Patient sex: F
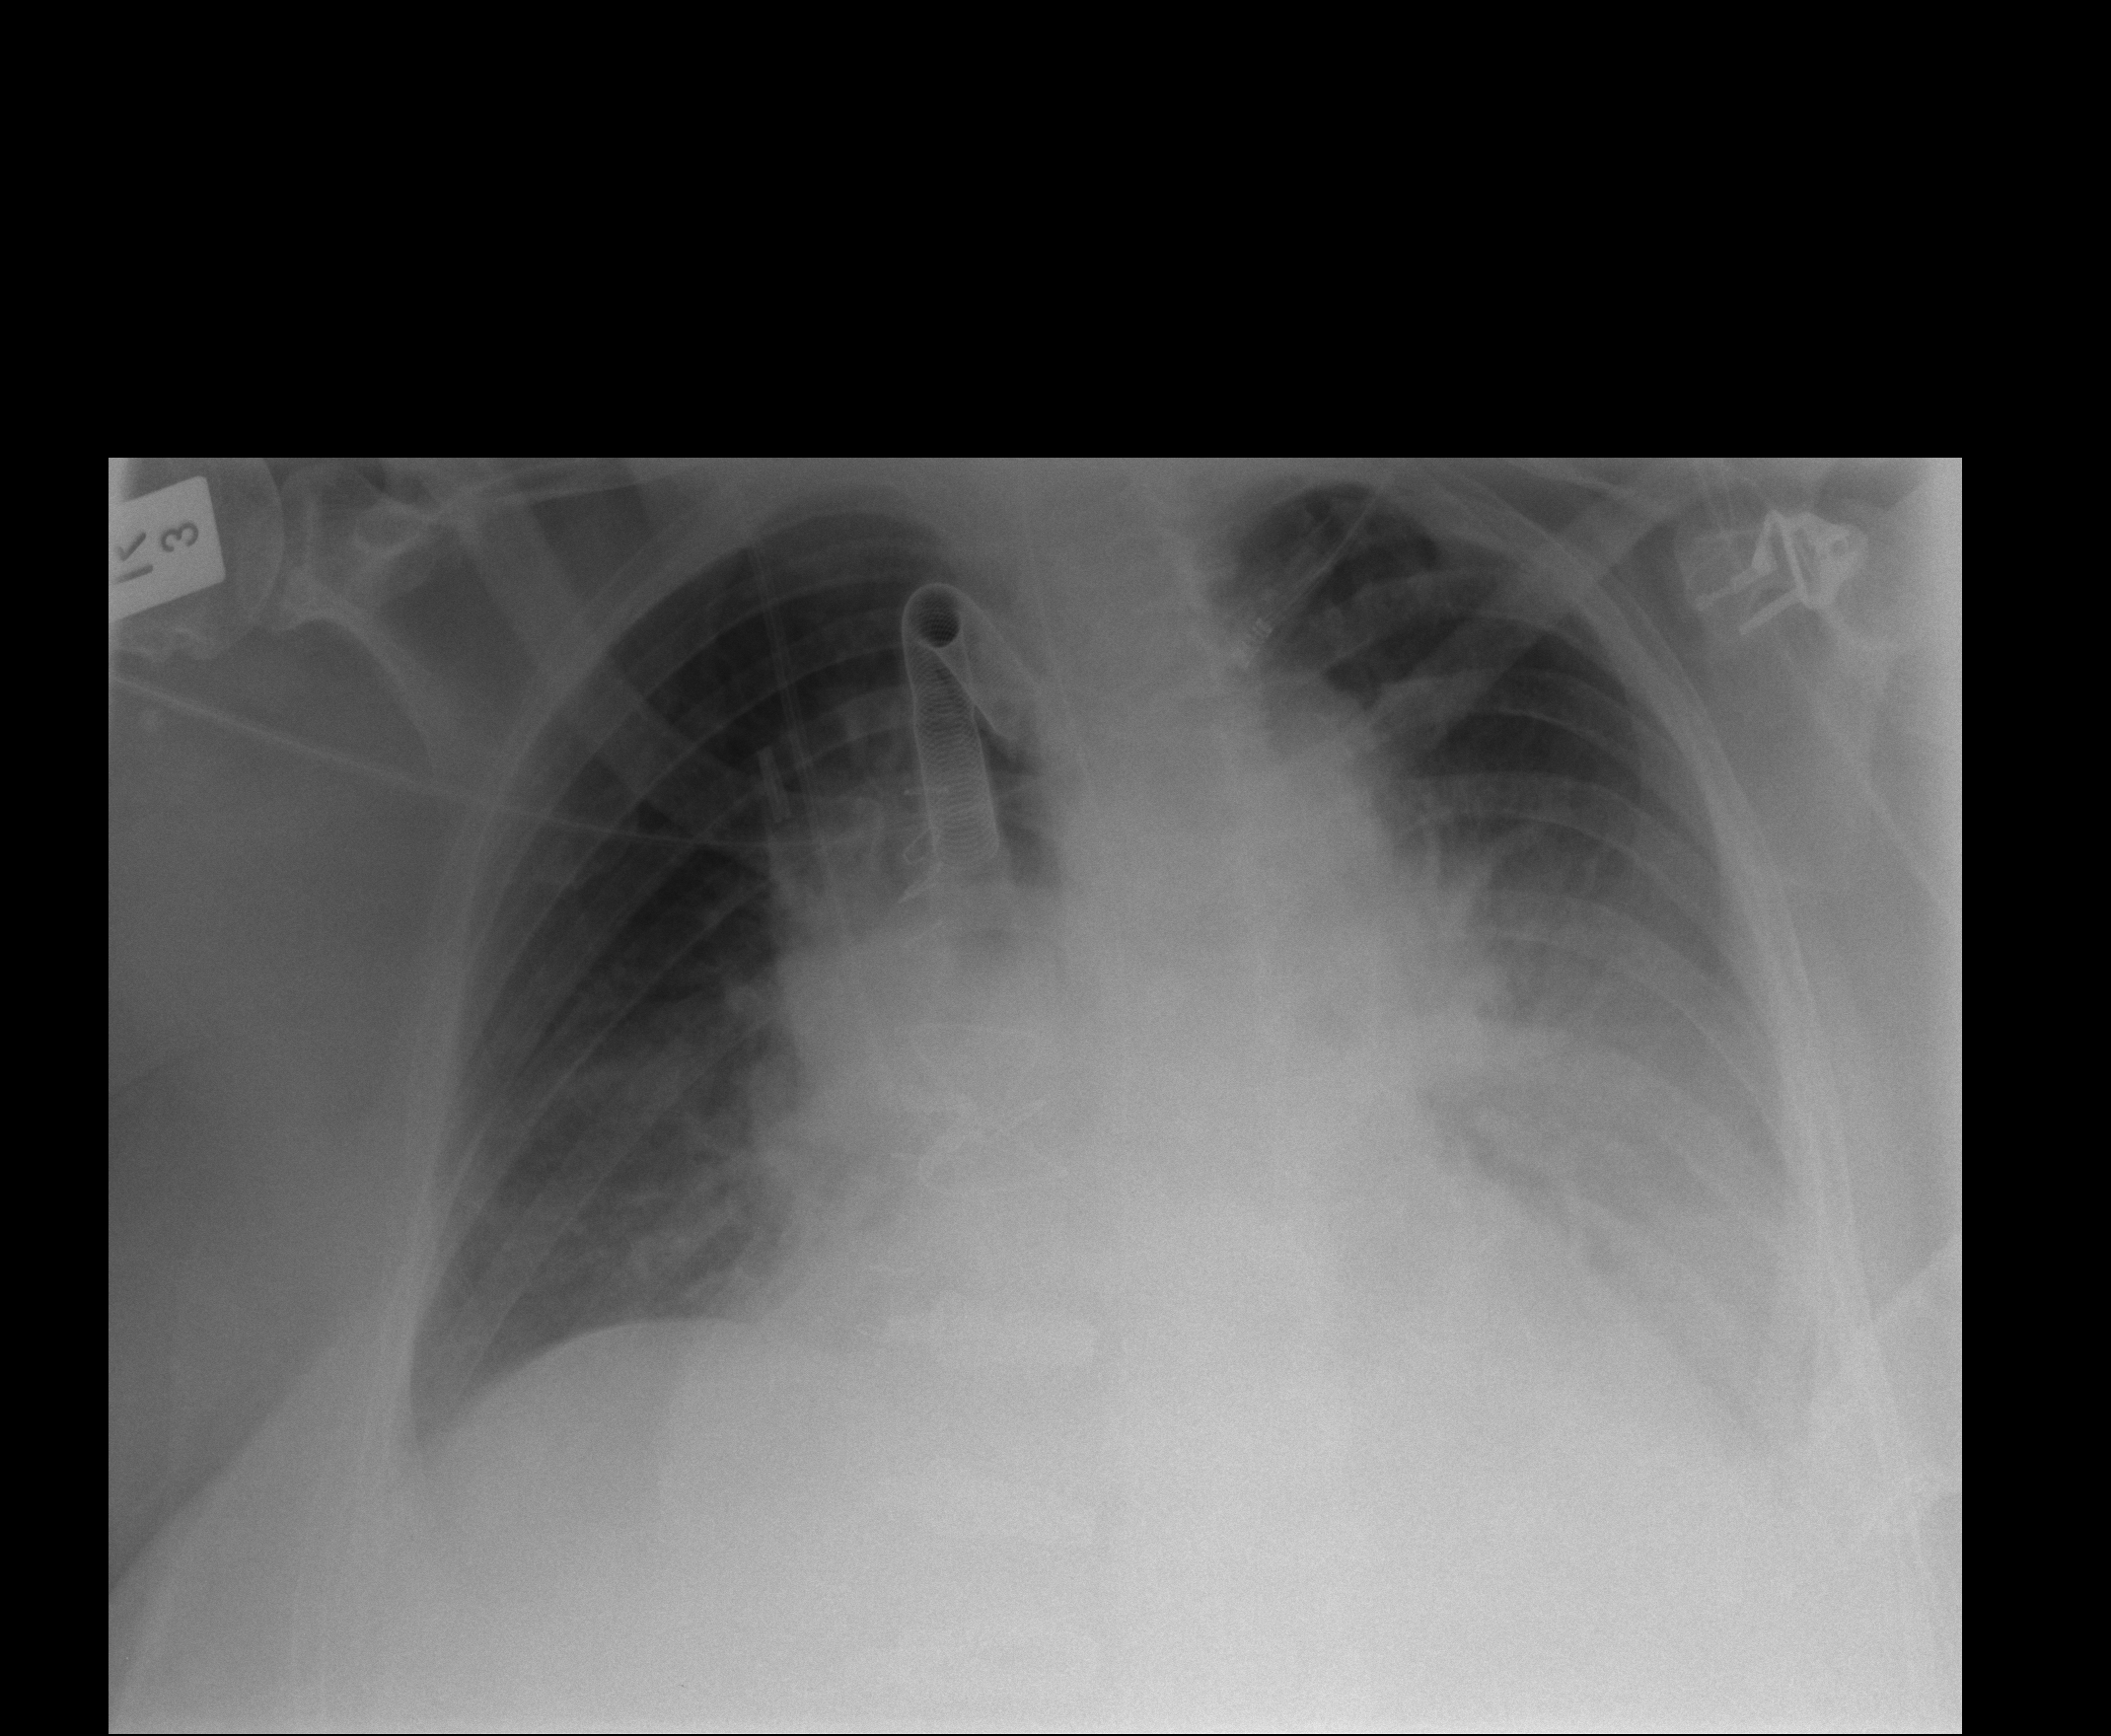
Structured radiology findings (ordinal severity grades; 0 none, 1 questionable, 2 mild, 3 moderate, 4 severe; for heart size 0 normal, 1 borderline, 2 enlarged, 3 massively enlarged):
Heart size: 2
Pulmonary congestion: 2
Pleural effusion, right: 0
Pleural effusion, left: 2
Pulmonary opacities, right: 0
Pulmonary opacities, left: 0
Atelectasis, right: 1
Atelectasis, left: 3